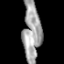
Tissue: prostate
Cell type: T cells
Senescence score: 0.3013
Nuclear area (px): 1019
Mean DAPI intensity: 166.317